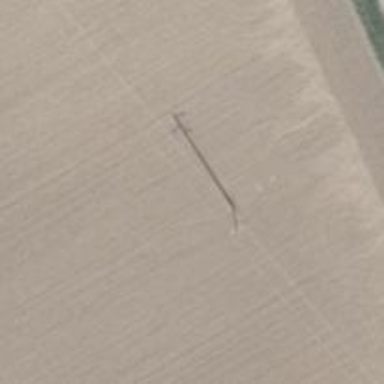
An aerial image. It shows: Power pole.